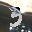
Label: 3